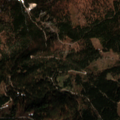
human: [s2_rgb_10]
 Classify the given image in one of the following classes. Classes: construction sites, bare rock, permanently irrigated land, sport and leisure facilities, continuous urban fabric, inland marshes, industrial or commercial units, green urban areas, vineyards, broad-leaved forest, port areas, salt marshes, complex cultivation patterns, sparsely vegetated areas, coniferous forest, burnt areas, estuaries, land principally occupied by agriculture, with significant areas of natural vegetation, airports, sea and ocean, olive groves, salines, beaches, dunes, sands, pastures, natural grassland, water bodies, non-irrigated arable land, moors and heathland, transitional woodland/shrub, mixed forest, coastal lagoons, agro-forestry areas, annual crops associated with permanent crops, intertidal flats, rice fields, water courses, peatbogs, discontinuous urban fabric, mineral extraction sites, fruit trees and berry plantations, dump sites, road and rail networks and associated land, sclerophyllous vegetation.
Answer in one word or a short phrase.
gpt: broad-leaved forest, coniferous forest, mixed forest